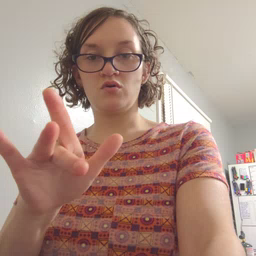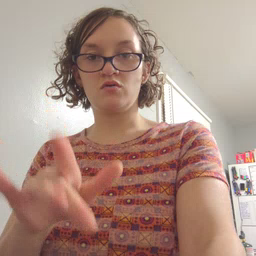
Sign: bath